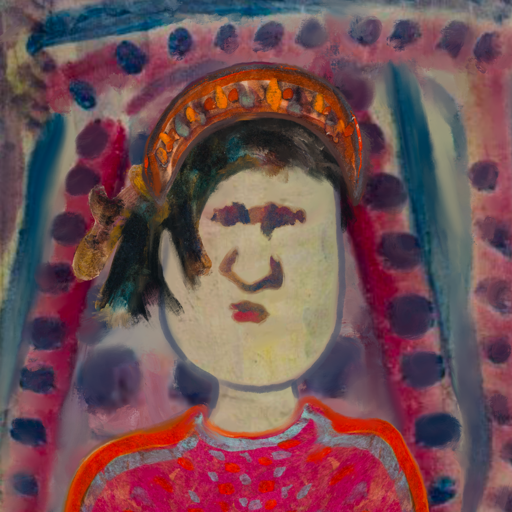
Background: HillGirl, Head And Neck Front: Hill_Girl, Face Front: In_The_Sun, Bust: Sisters, Hair Front: Pipe, Head Accessory: Hypocrite, Second Necklace: Blank, Necklace: Blank, Baby: Blank